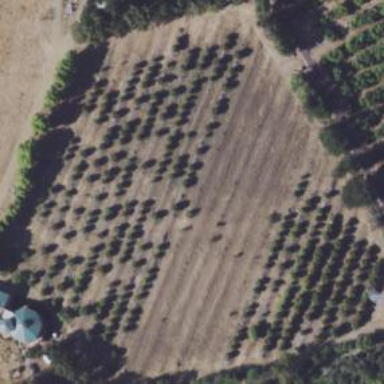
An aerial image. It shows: Orchard.